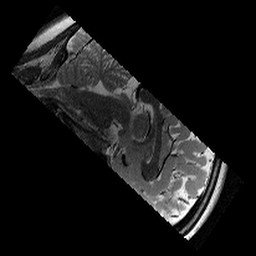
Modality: T2w
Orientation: sagittal
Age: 10
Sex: female
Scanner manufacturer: siemens
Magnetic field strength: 3 T
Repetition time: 9.23 s
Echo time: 0.067 s